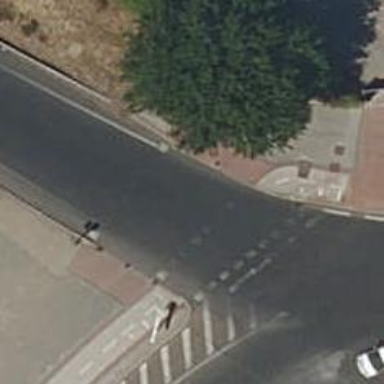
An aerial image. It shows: Road crossing with traffic signals.